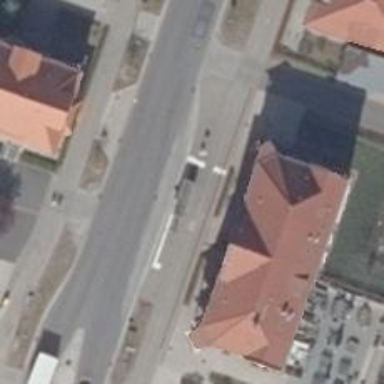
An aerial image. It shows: Shelter for public transport.